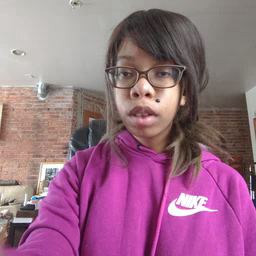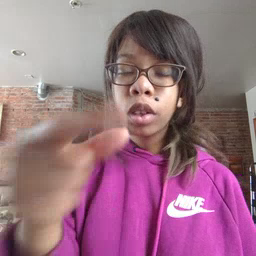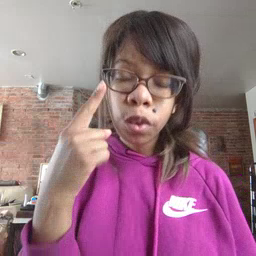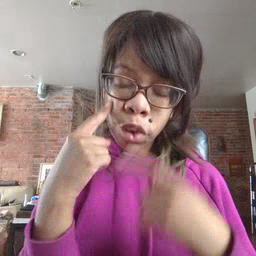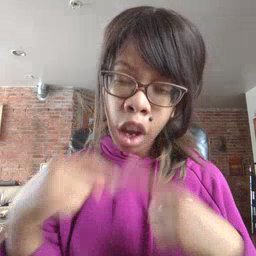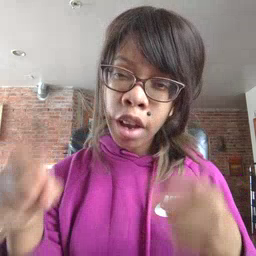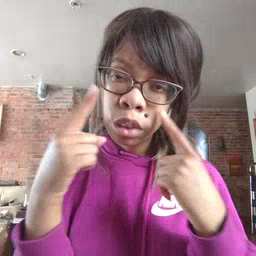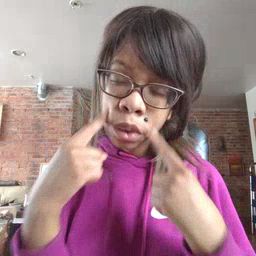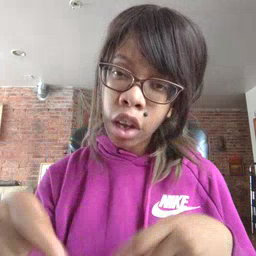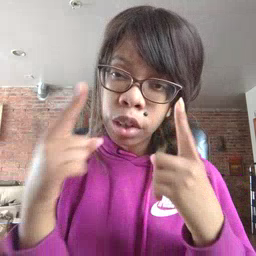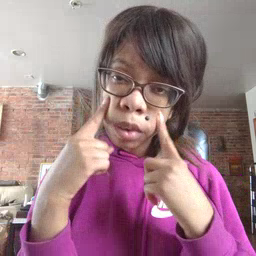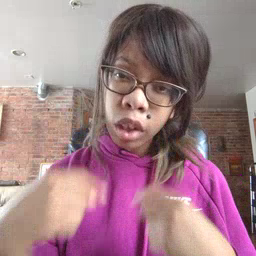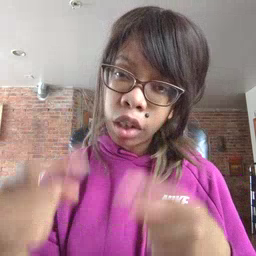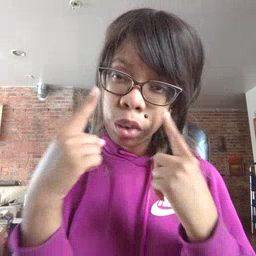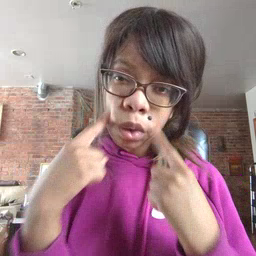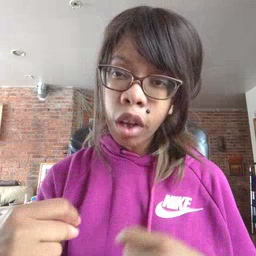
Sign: cry